Question: I was wondering either it is possible in the QCustomPlot library to change display format of the data on one of the axis. In my application on the X axis I have time in seconds and I would like to display the steps in HH:MM:SS instead. As an alternative I am thinking of changing the display only from seconds to minutes to hours depending on the X lenght and updating the label from Time [s] to [min] to [hour]. But I would avoid that if its possible to do it the way I described. I Would appreciate all help!
When using:
'''
customPlot->xAxis->setTickLabelType(QCPAxis::ltDateTime);
customPlot->xAxis->setDateTimeFormat("hh:mm:ss");
'''
My timeline starts from hour 1 instead of 0:

Is there a way to fix this?
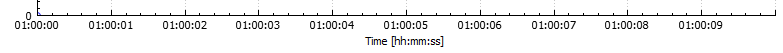
Answer: You can use <URL>:
'''
plot->xAxis->setTickLabelType(QCPAxis::ltDateTime);
plot->xAxis->setDateTimeFormat("hh:mm:ss");
'''
The format string is built according to the the format string of <URL>.